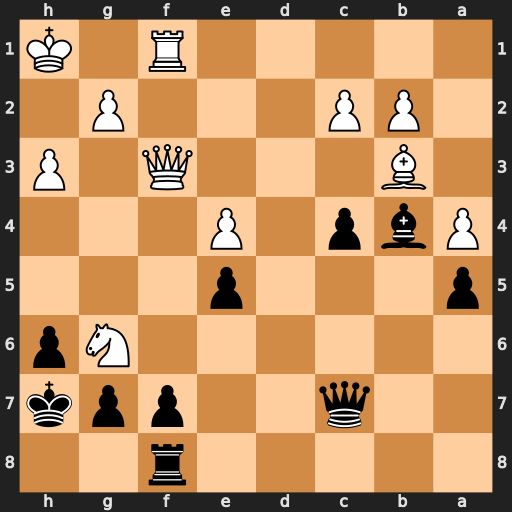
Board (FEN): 5r2/2q2ppk/6Np/p3p3/Pbp1P3/1B3Q1P/1PP3P1/5R1K
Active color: b
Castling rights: -
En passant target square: -
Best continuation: fxg6 Qxf8 Bxf8